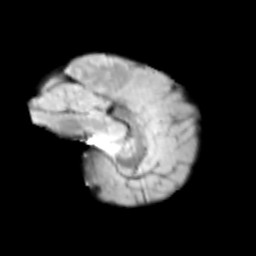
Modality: T2w
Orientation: sagittal
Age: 10
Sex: female
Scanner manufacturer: siemens
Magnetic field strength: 3 T
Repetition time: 3.8 s
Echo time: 0.07 s